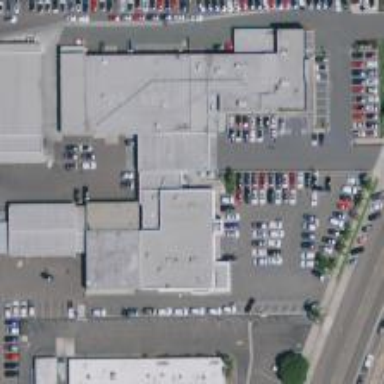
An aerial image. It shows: Commercial building.